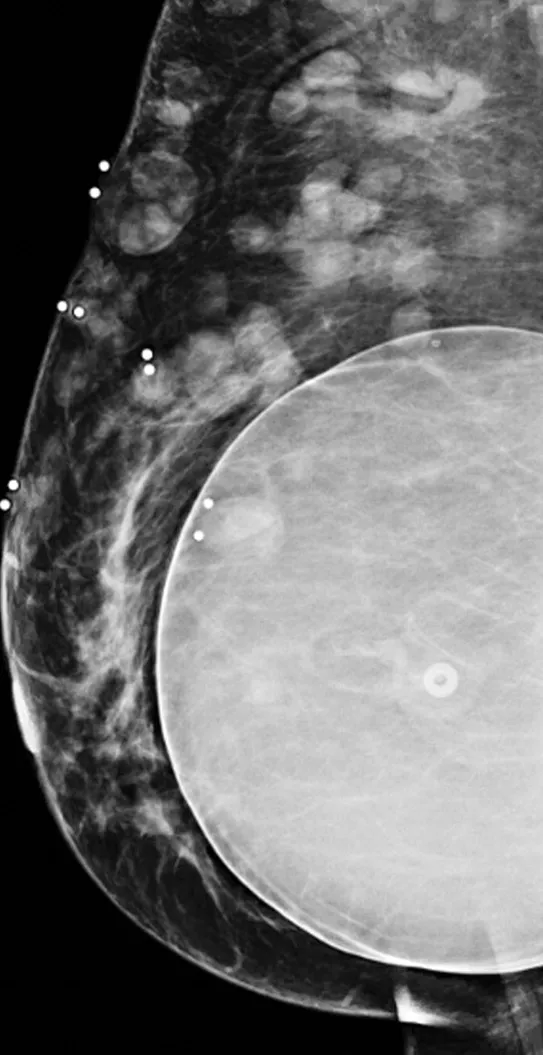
Right mediolateral oblique (RMLO) mammogram demonstrates breast masses.
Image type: radiology (x_ray)